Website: ulta-beauty
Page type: billing-address
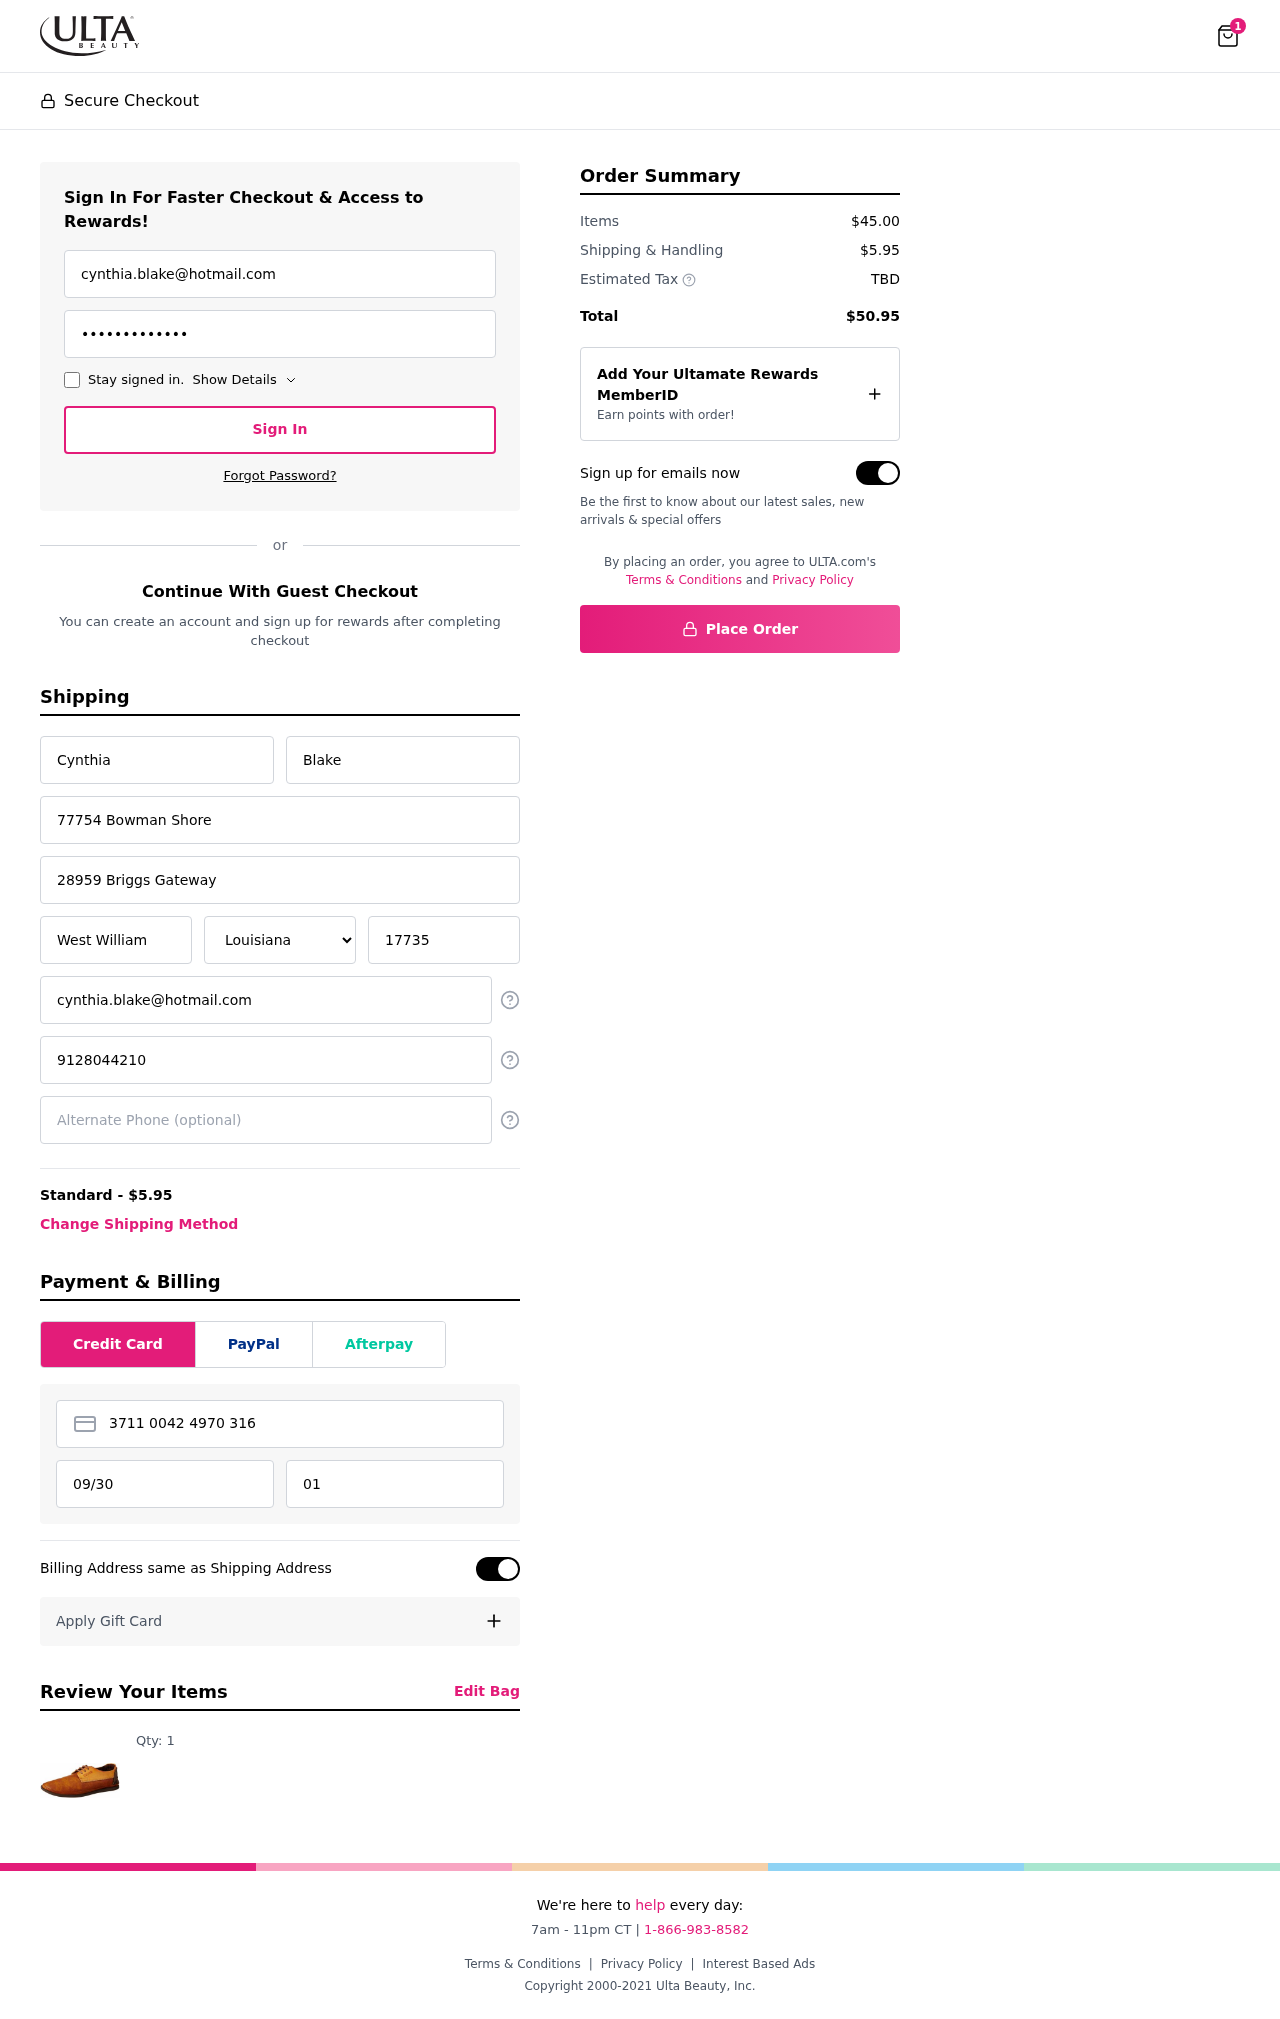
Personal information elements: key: PII_STATE
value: Louisiana
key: PII_EMAIL
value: cynthia.blake@hotmail.com
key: PII_FIRSTNAME
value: Cynthia
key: PII_LASTNAME
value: Blake
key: PII_STREET
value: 77754 Bowman Shore
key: PII_STREET2
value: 28959 Briggs Gateway
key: PII_CITY
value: West William
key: PII_POSTCODE
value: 17735
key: PII_PHONE
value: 9128044210
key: PII_CARD_NUMBER
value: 3711 0042 4970 316
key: PII_CARD_EXPIRY
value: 09/30
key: PII_CARD_CVV
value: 0150
Product elements: key: PRODUCT1_QUANTITY
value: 1
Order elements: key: ORDER_NUM_ITEMS
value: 1
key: ORDER_SHIPPING_COST
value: $5.95
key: ORDER_SUBTOTAL
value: $45.00
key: ORDER_TOTAL
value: $50.95